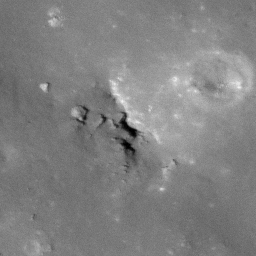
Pit: Copernicus 8
Host crater: Copernicus
Host type: impact_melt
Lunar coordinates: latitude 10.146, longitude 339.937